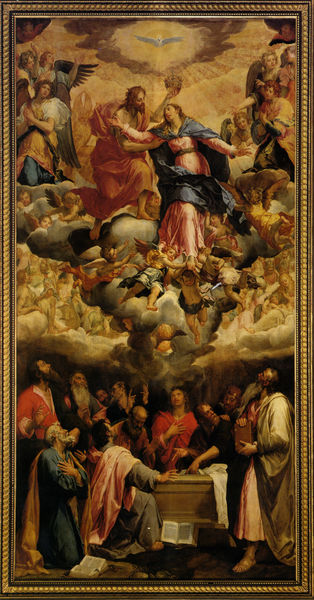
Titel: Himmelfahrt Mariä
Künstler: Peter Candid
Standort: München
Institution: Frauenkirche
Schlagwörter: blau, flügel, gemälde, gott, gruppe, hand, himmel, weiß, wolken, menschen, braun, geste, kleid, licht, männer, orange, rot, hochformat, malerei, gericht, bibel, rahmen, taube, öl, erde, gold, gewänder, krone, fliegen, engel, schrift, bücher, italien, rand, paradies, buch, strahlen, schweben, knien, gebet, altar, hochaltar, seiten, fleigen, christus, grab, jesus, jesus christus, christlich, krönung, erscheinung, auffahrt, jünger, heilig, putten, maria, anbetung, jesu, empor, putti, aufstieg, himmelfahrt, taufbecken, marienkrönung, apostel, erstaunen, heiliger geist, gottvater, passion, aufschauen, himmlisch, hl.geist, letzte mahlzeit, maria himmelahrt, maraia, frlügel